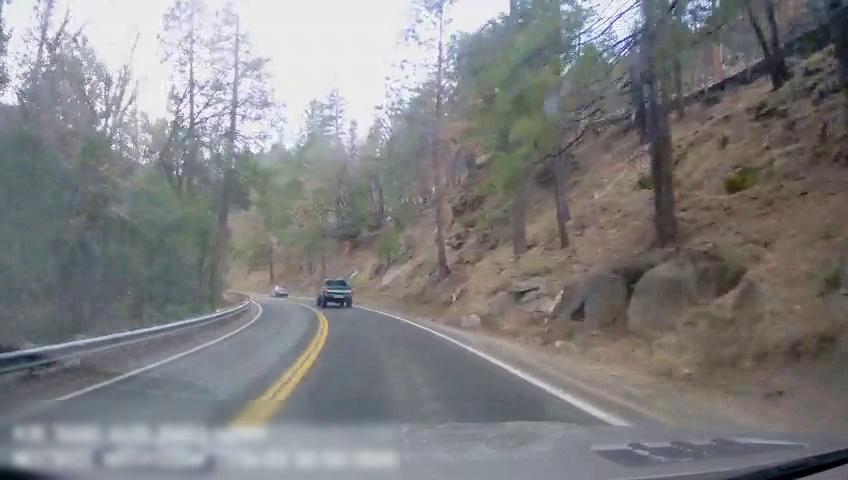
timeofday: Day
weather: Sunny
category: Drivable Space
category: Vehicles | Car
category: Vehicles | Truck
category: Lanes | Current Lane
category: Lanes | Current Lane
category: Lanes | Alternate Lane